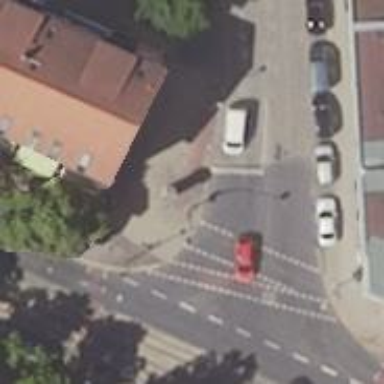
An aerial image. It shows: Road with traffic signals at crossing.